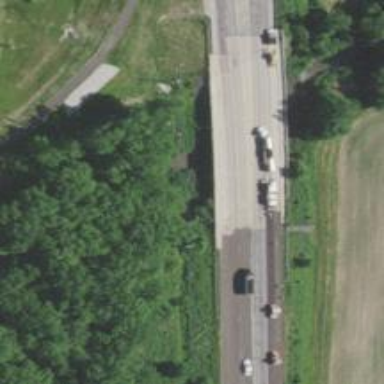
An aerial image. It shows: Primary highway bridge with asphalt surface.